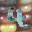
Label: 4